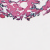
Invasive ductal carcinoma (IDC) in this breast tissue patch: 0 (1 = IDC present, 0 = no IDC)